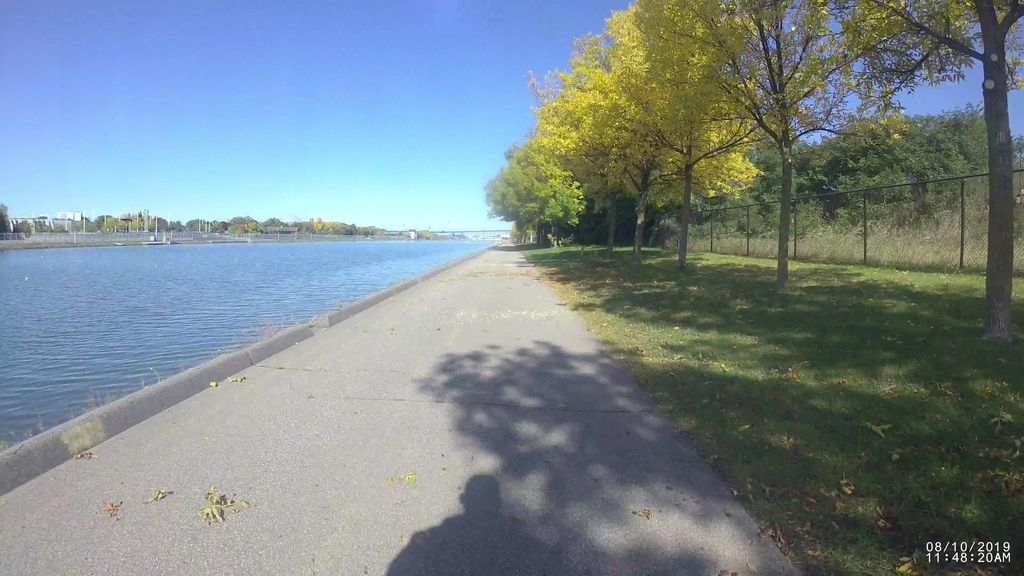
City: montreal